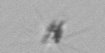
Label: Calciopappus